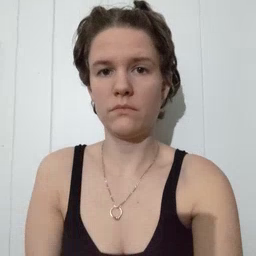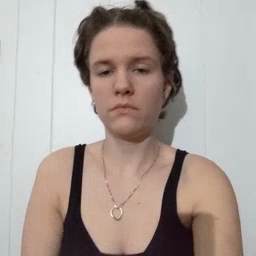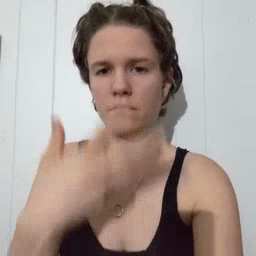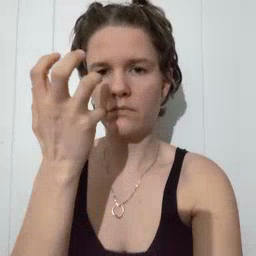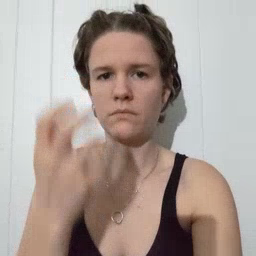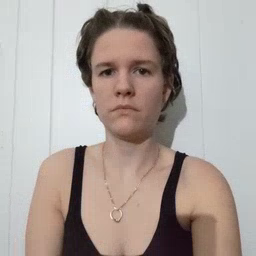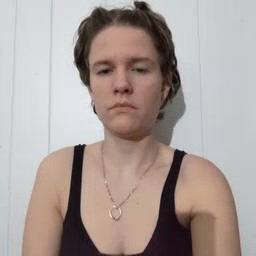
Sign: mad